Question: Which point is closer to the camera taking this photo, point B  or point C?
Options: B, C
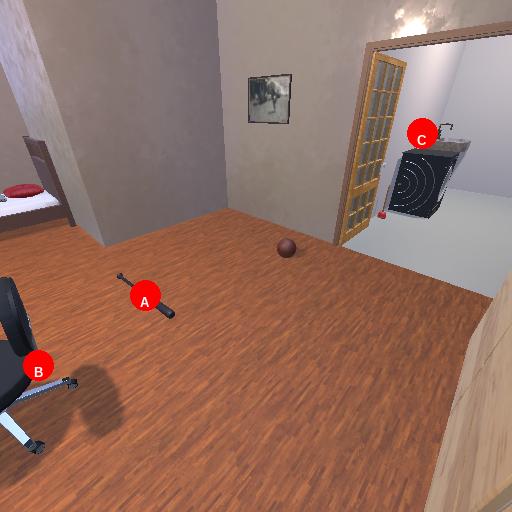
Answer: B